Question: I've entered the fantastic world of Laravel and I am currently looking into seeding a database with fake data for testing.
I have a couple of tables I want to work with; and .
The stories table has the columns; , and (which is a fk to the projects table).
My projects table is already populated with a list of 10 projects. Now I need to populate 100 stories with random projects associated. I have the approach below.
'''
public function run()
{
DB::table('stories')->delete();
DB::statement('ALTER TABLE stories AUTO_INCREMENT = 1');
$faker = Faker::create();
foreach(range(1, 100) as $index)
{
Story::create([
'reference' => $faker->numberBetween(1, 9999),
'name' => $faker->sentence(6),
'project_id' => Project::orderBy(\DB::raw('RAND()'))->get()->first()->pluck('id')
]);
}
}
'''
I don't know if this is the best way of doing what I need. However, when performing this code every story's project_id is set to 1; the first project's id.
When I perform the following command in tinker... It always returns 1 as the id.
'''
Project::orderBy(\DB::raw('RAND()'))->get()->first()->pluck('id')
'''
But when I perform the next command in tinker...
'''
Project::orderBy(\DB::raw('RAND()'))->get()->first()
'''
It returns a random project every time. Which is strange. Because if everything up to ->pluck() is working then pluck() should fetch that collected items id... Right? This is what the above command returns.
'''
<App\Project #000000000c385908000000000de30942> {
id: 6,
name: "New Bernadetteton",
cover_photo_url: "/uploads/covers/horizon-grass.png",
created_at: "2015-07-08 16:32:15",
updated_at: "2015-07-08 16:32:15" }
'''
See below screenshot for my terminal window to illustrate what I mean.

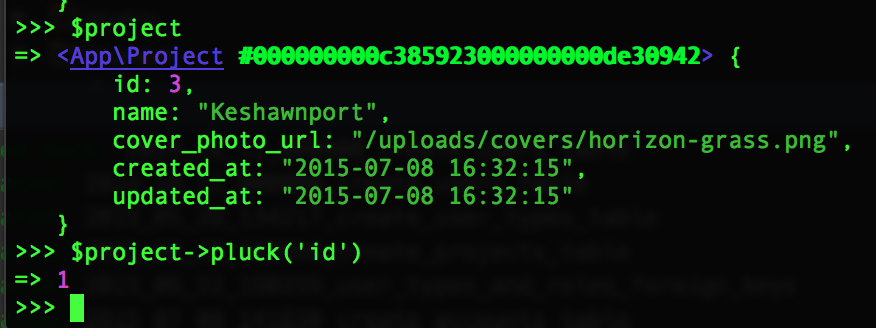
Answer: Here's what's happening:
1. With ->first() you get the actual project model
2. Then you call pluck('id') on it. BUT the Model class doesn't have that method.
3. So with, as with every method the Model doesn't know, it redirects the call to a new query builder instance of the model.
4. In the end, that call ends up here:
'Illuminate\Database\Eloquent\Builder@value'
'''
public function value($column)
{
$result = $this->first(array($column));
if ($result) return $result->{$column};
}
'''
As you can see, that method runs a new query, using 'first()' and then returns the desired row.
---
Now what you actually want is either:
### 1. Don't use pluck at all
There isn't really a need to use that method, you can just access the model property:
'''
'project_id' => Project::orderBy(\DB::raw('RAND()'))->first()->id
'''
### 2. Use pluck, but do it right
'''
'project_id' => Project::orderBy(\DB::raw('RAND()'))->pluck('id')
'''
---
And btw, the main method is called 'value()'. 'pluck()' is just an alias. I recommend using 'value()' in new code. It's possible that the alias will be removed some day. (Obviously just in a new release and with a note in the upgrade guide, so don't panic ;))